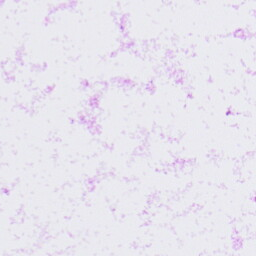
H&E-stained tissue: LymphNode